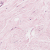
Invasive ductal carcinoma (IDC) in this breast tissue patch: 0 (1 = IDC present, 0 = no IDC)